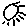
Label: sun